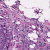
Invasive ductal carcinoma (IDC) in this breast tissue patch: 0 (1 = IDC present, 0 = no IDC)